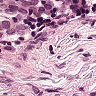
Metastatic tissue present: yes